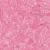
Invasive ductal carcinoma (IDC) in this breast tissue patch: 0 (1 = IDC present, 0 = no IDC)